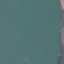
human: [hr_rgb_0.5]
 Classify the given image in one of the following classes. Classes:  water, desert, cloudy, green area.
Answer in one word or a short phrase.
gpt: water